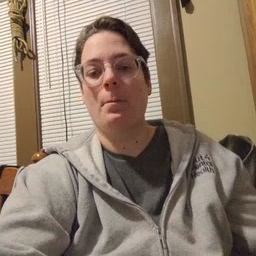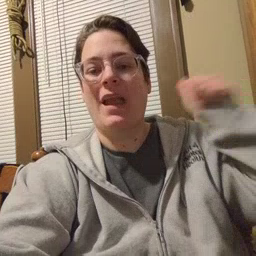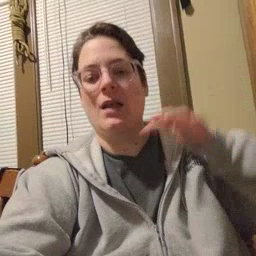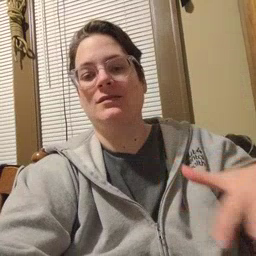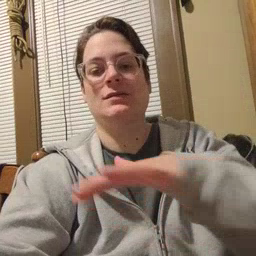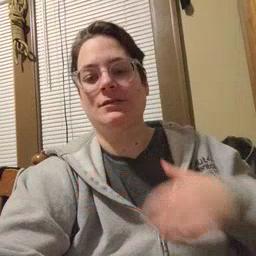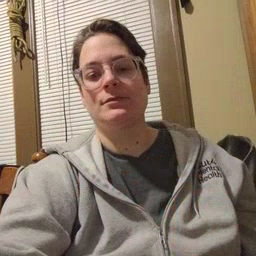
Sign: backyard